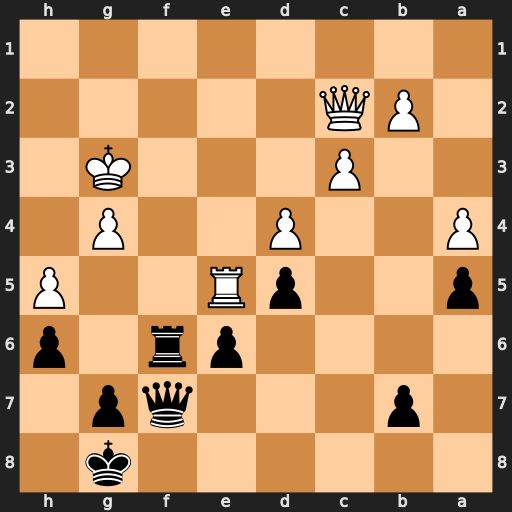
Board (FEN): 6k1/1p3qp1/4pr1p/p2pR2P/P2P2P1/2P3K1/1PQ5/8
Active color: b
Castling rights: -
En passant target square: -
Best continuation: Rf3+ Kg2 Qf4